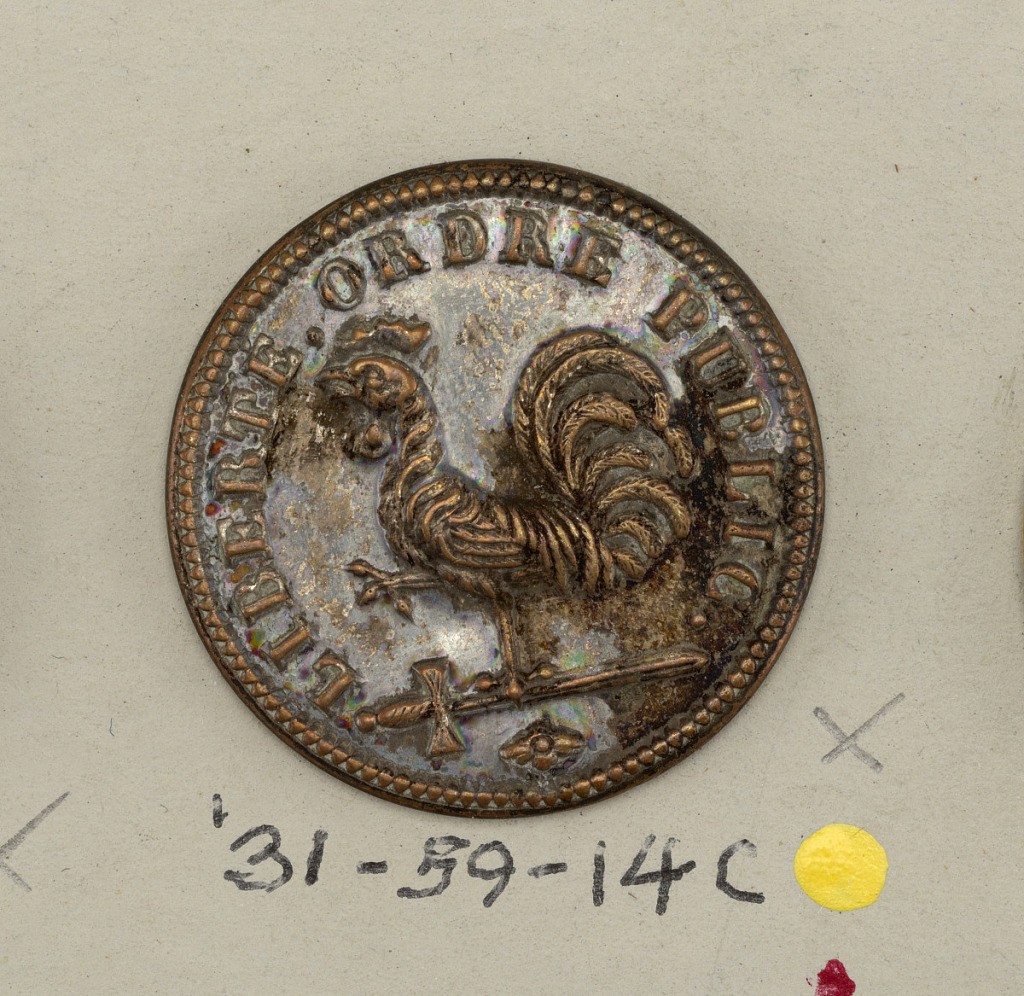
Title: Button
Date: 1830–48
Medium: Brass,silver-plated
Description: Components -a,-b,-d,-e are on card i
Component  -c on card 57
Button showing Gallic cock and words "Liberté. Ordre Public"; right foot riased, left rests on sword pointed to right. Diamond shaped sharacted underneath.